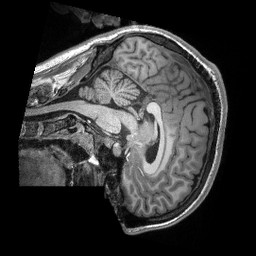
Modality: T1w
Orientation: sagittal
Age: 18
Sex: male
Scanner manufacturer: siemens
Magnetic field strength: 3 T
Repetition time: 2.3 s
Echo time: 0.00308 s